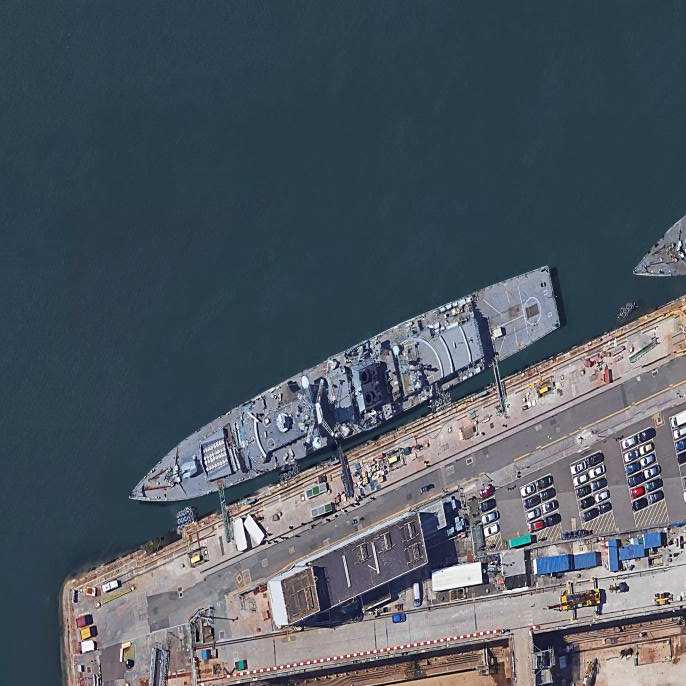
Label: destroyer